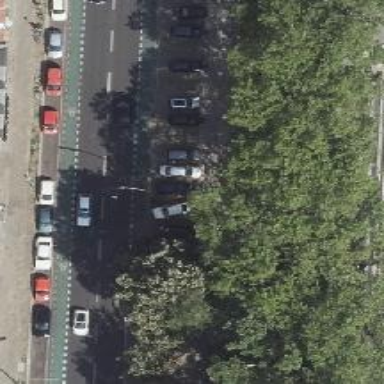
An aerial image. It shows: There is parking obstacle present.